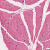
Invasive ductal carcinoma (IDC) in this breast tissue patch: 0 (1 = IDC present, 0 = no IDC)